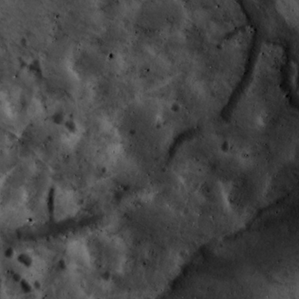
Label: non_frost